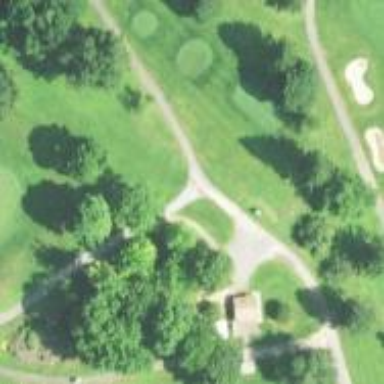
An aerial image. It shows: Service road used as golf cart path.